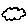
Label: cloud